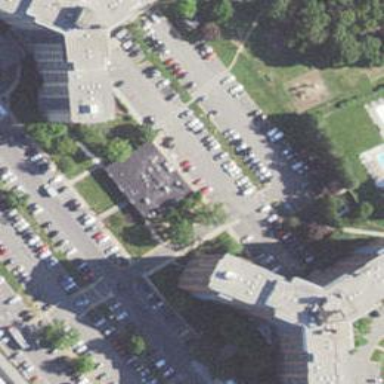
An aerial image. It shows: Building.